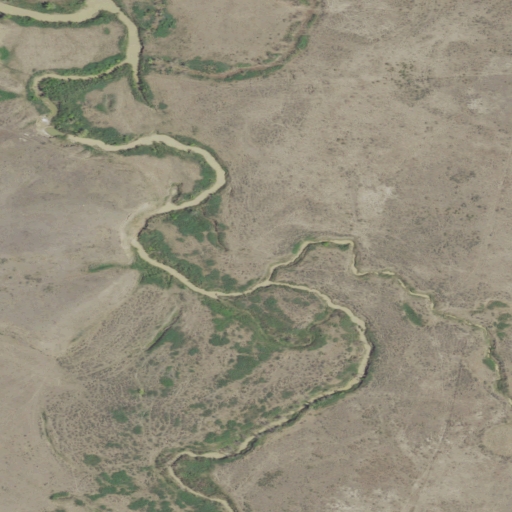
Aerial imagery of valley in Montana named Hammond Coulee containing shrub, grassland, and cultivated crops